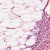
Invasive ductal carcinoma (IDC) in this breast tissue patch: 0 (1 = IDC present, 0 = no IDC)